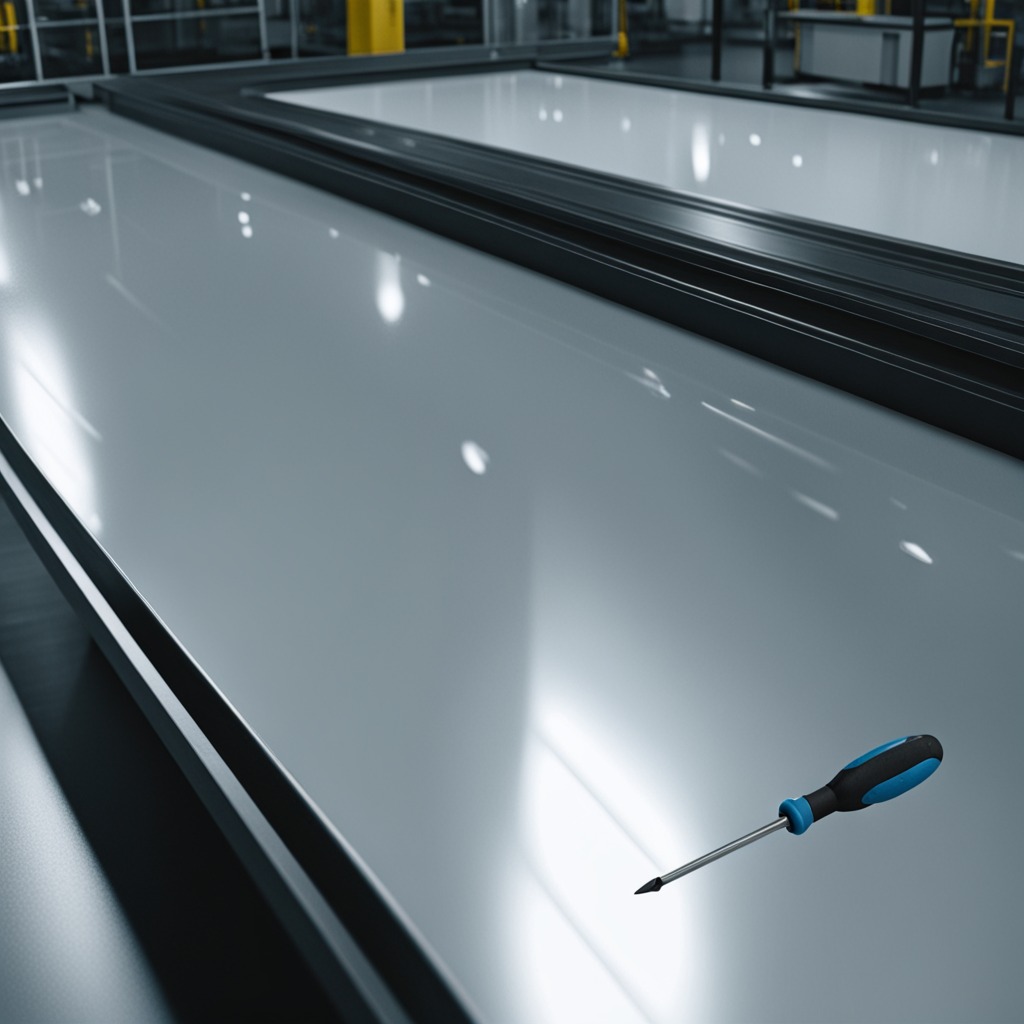
A screwdriver is lying on the table in the ship maintenance bay.